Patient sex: M
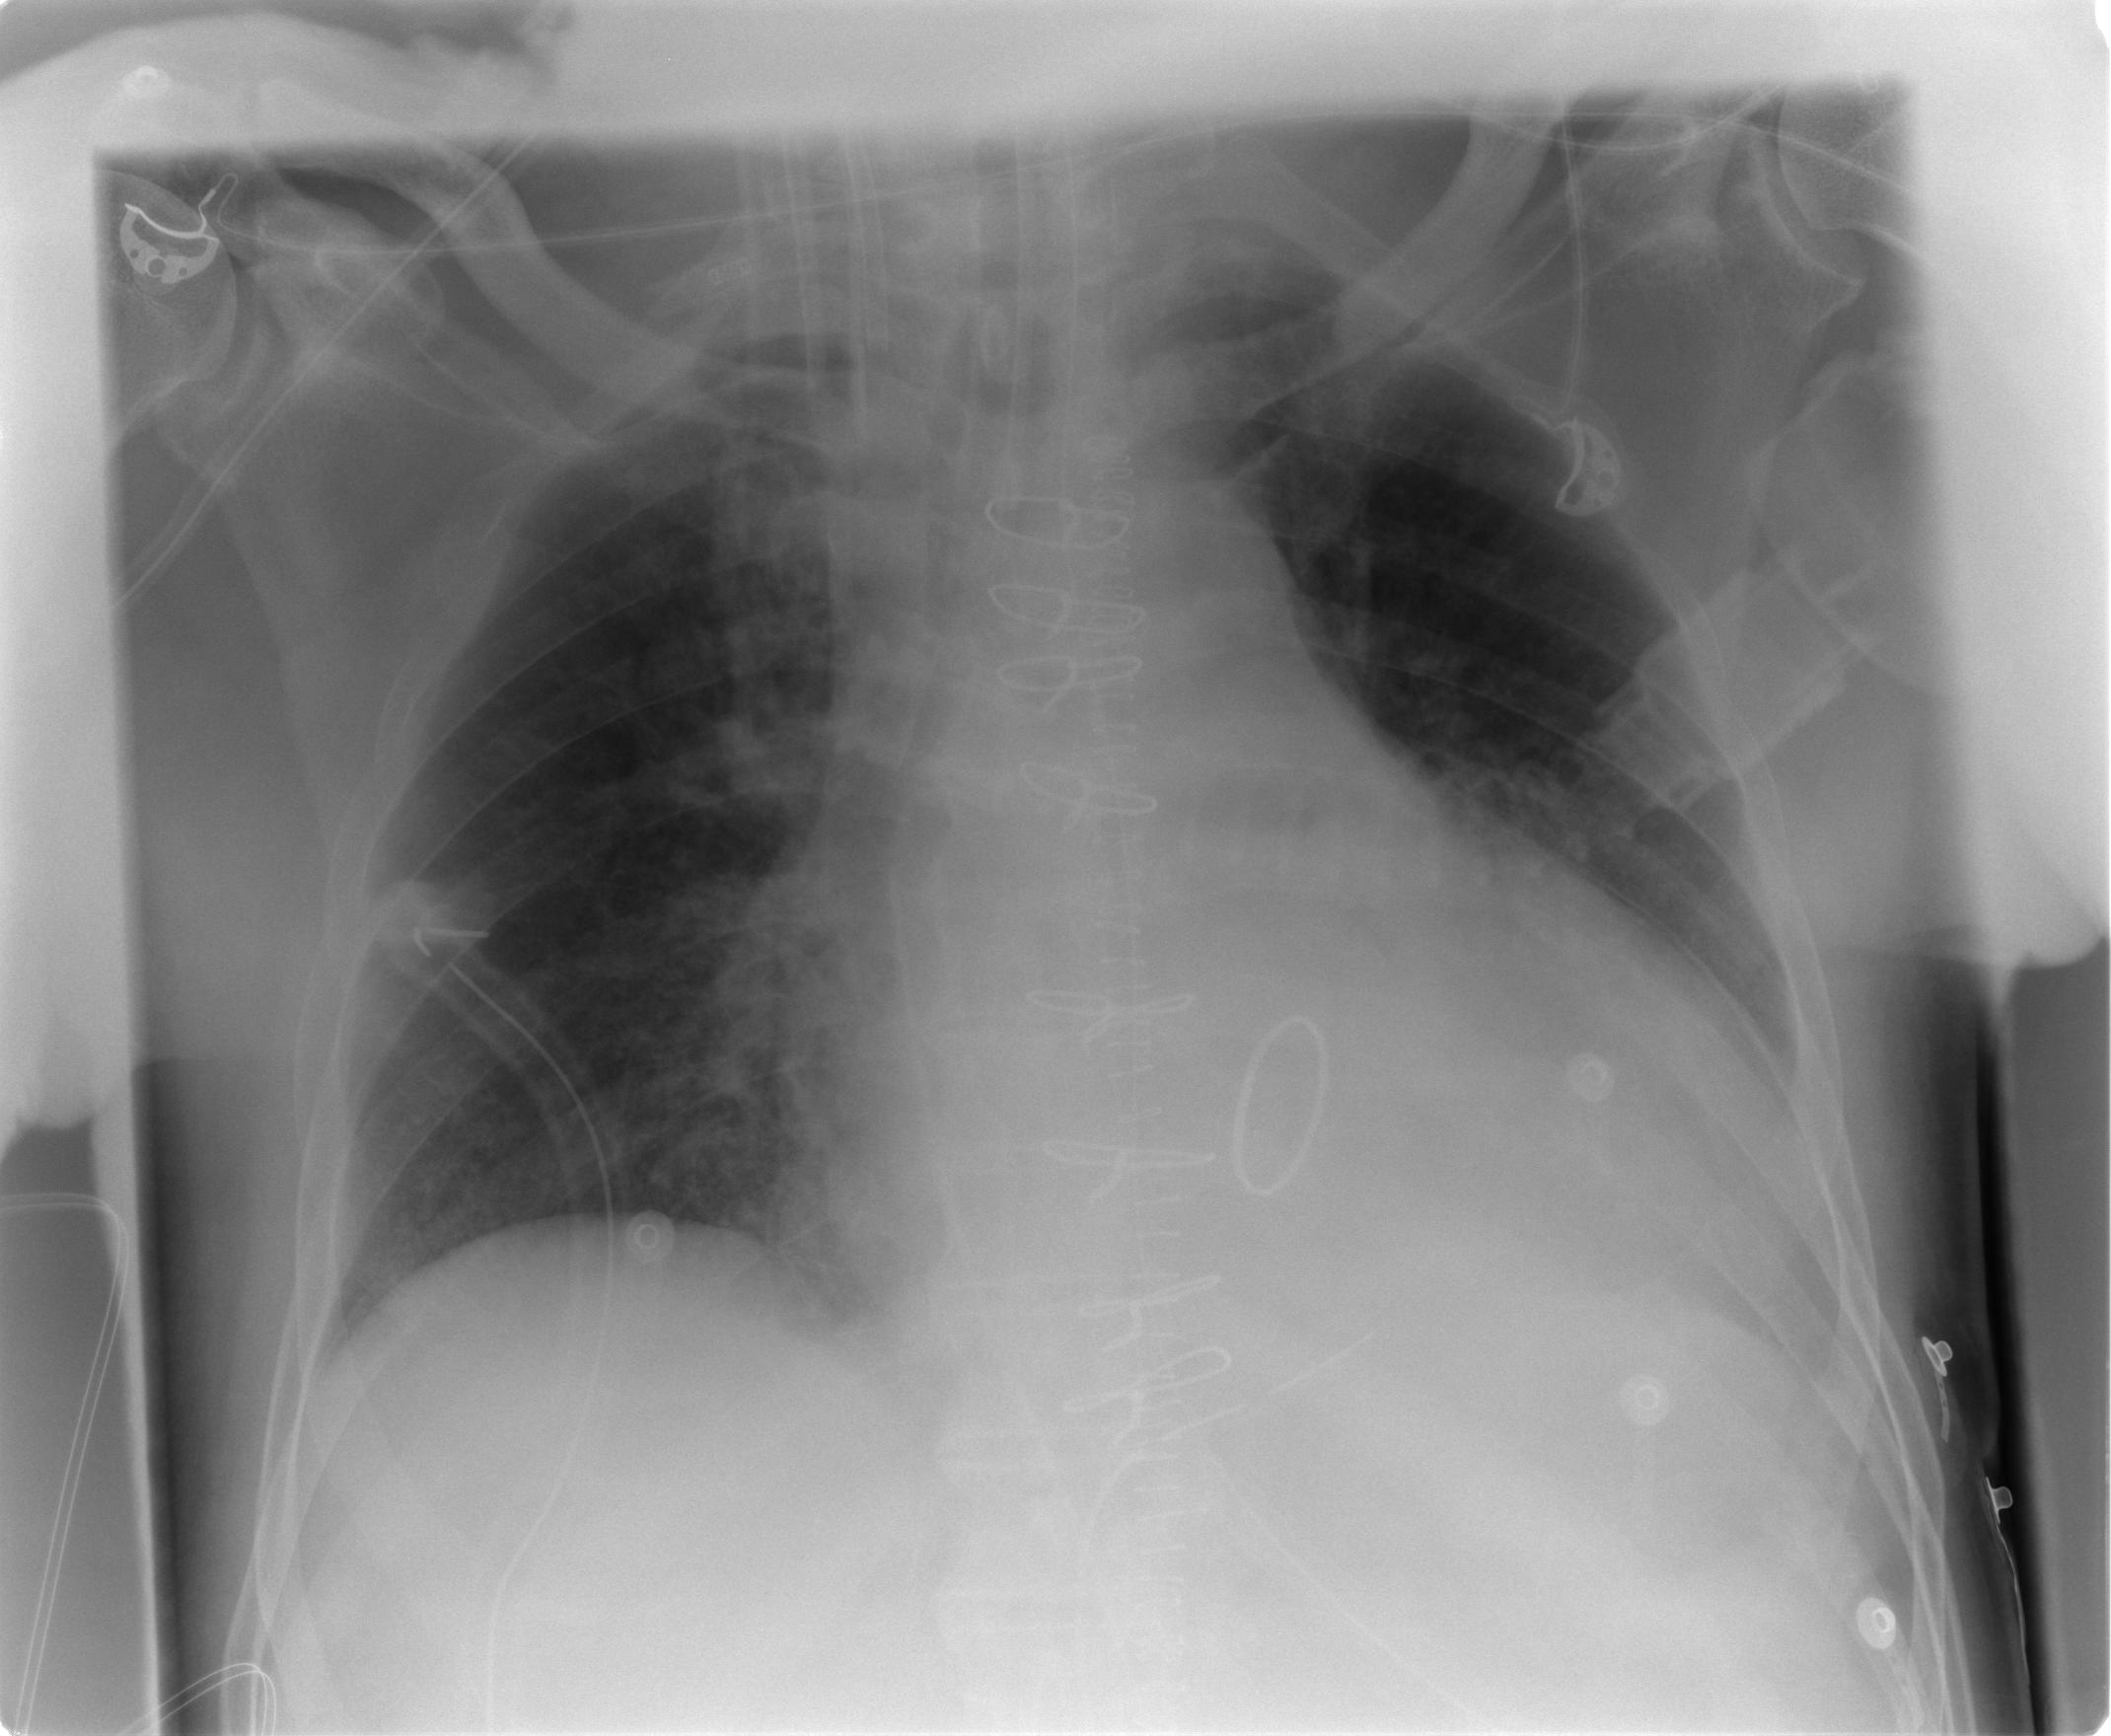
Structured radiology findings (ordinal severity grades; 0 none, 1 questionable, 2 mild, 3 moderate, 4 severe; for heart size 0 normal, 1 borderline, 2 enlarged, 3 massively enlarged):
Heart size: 3
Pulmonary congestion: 2
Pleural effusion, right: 0
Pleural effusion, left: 2
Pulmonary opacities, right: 0
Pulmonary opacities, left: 0
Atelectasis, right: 0
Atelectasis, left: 2